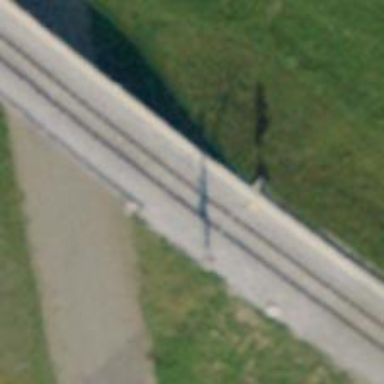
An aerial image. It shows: Narrow-gauge railway bridge with electrified contact line for single track.